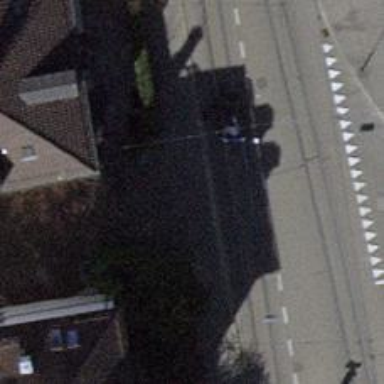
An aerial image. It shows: Unmarked crossing with traffic calming table on the road.